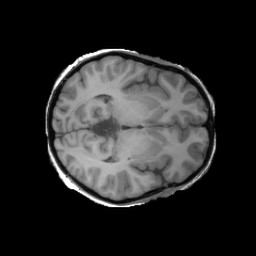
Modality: T1w
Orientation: axial
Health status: ill
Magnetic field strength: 3 T